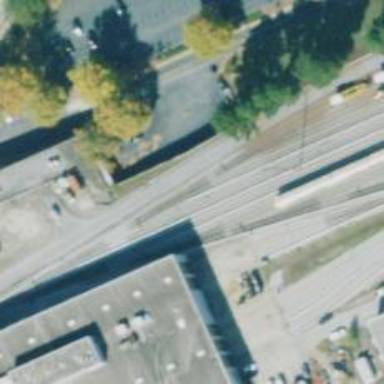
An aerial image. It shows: Electrified rail service yard.